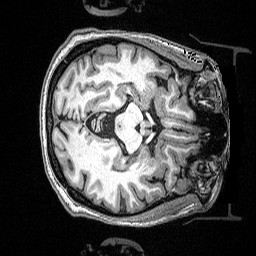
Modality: T1w
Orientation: axial
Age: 30
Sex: female
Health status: healthy
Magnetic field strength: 3 T
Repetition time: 2.53 s
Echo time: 0.00331 s